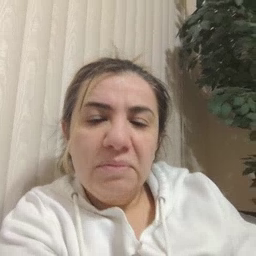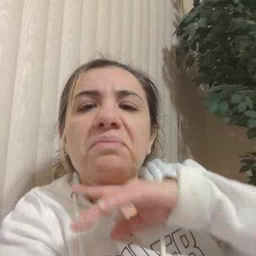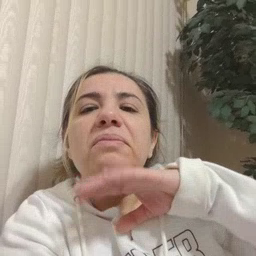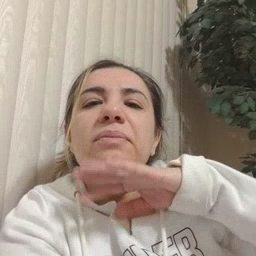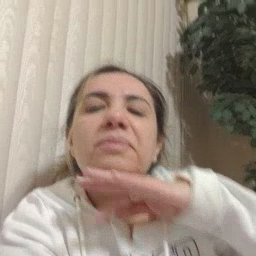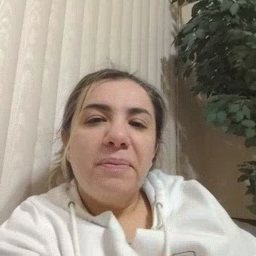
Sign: dirty